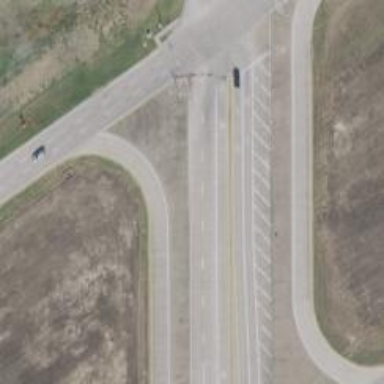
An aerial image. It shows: Trunk link highway.